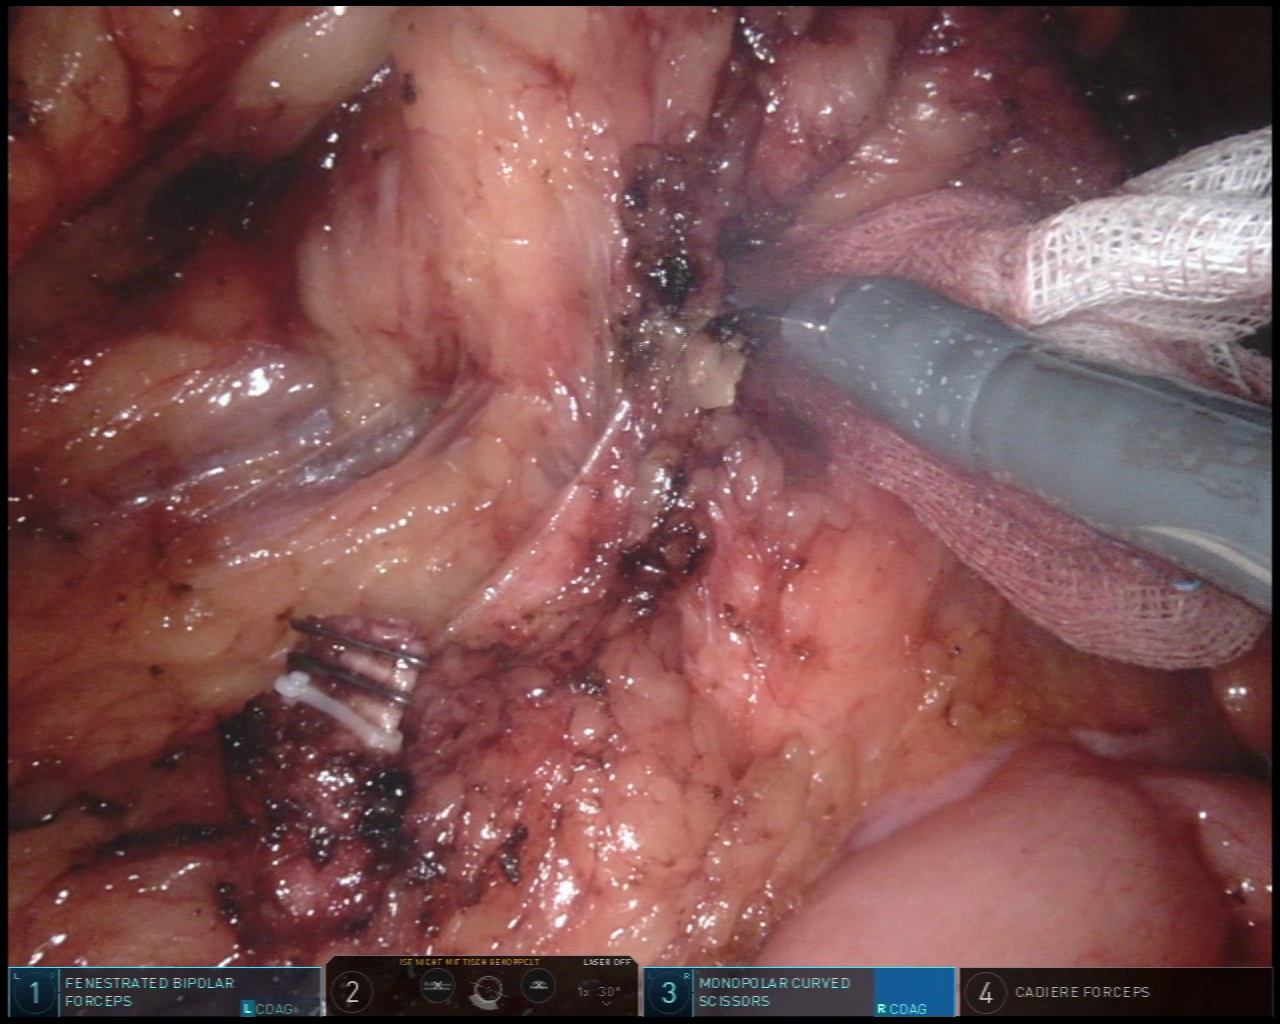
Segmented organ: small_intestine
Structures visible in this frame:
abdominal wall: no
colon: no
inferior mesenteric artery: yes
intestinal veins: no
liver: no
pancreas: no
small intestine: yes
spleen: no
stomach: no
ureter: no
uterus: no
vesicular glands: no